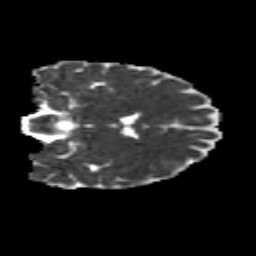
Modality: MD
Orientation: coronal
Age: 31
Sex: female
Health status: healthy
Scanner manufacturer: siemens
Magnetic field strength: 3 T
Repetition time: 10.8 s
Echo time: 0.082 s